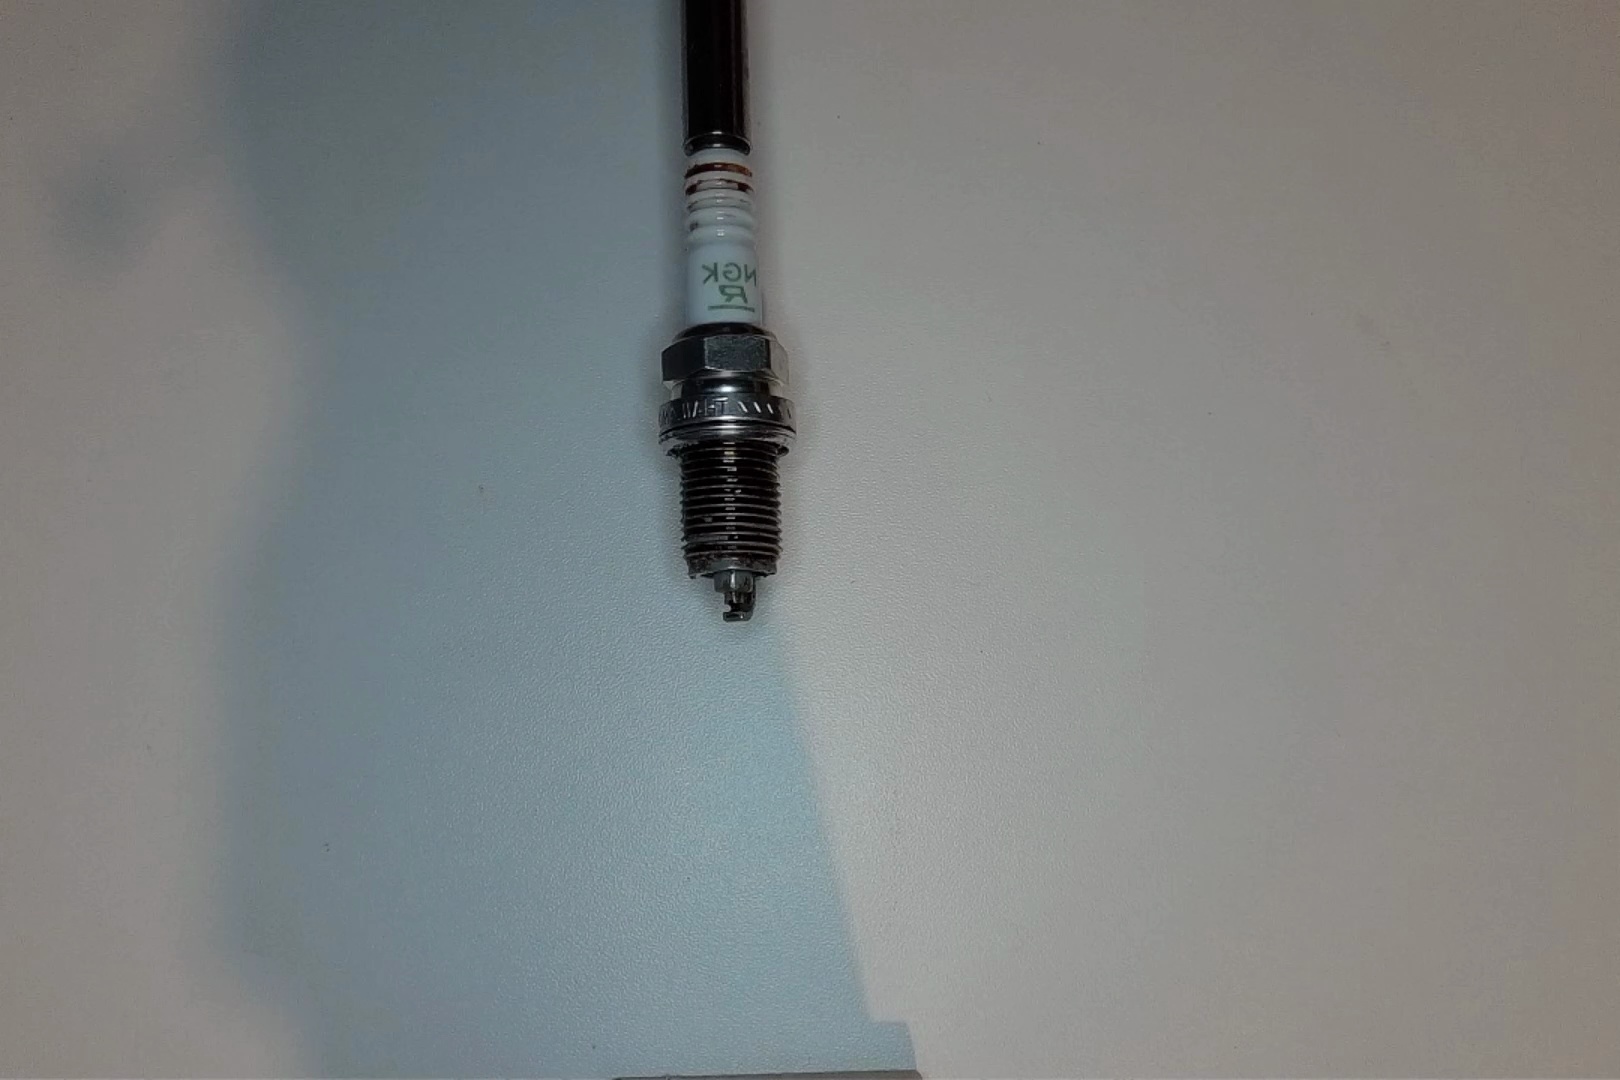
Label: anomaly